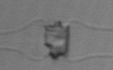
Label: Chaetoceros_didymus